Question: In my game's main menu, I offer the user the possibility to sign in via Google+ (using the Google Play Games Services based on the TypeANumber-sample). This works fine. The user then plays the game, and is directed to my "End Round"-screen, which is another activity. In this activity, I'd like to save the user's score to Google Play Games Services, but 'isSignedIn()'returns false. What is the recommended approach to re-establish a connection to Google Play Games Services in this new activity? The BaseGameUtils-Library doesn't offer a "SilentReconnect"-Method.
My first idea would be updating a boolean 'usesGooglePlus'-variable in the local app settings once the user signs in/out on the main activity, and then calling 'beginUserInitiatedSignIn();' in my EndRound-activity (if 'usesGooglePlus' is true), but this doesn't sound "right". Is there a better way to re-establish the connection/get the GamesClient?
Thanks!

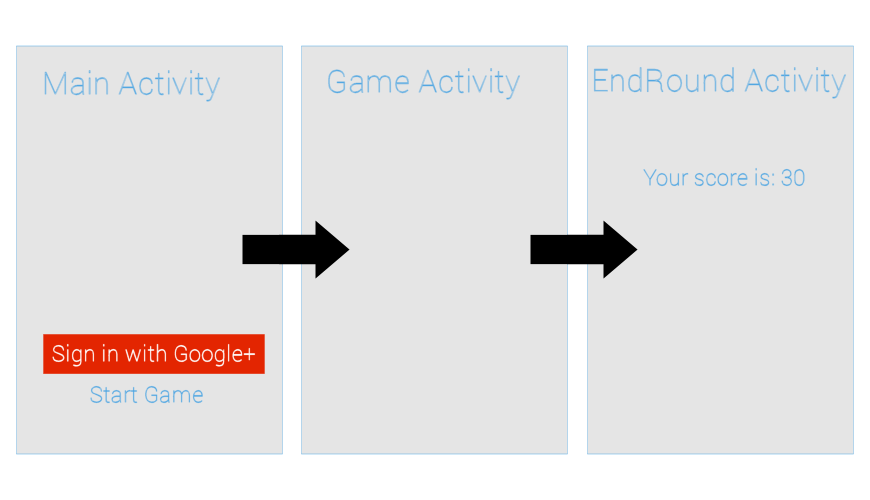
Answer: I re-read the <URL>' has been called.